Question: Hey im having trouble with my nested for loops in drawing a half diamond in java
I need to take a user input and make a half diamond with the amount of lines a user specified here is my code
'''
public static void diamond(int rows) {
int m, n;
for (m = 1; m <= rows; m += 2)
{
for (n = 1; n <= m; n++)
{
System.out.print("*");
}
System.out.println();
}
for (int i = rows; i > 0; i -= 2) {
for (int j = 0; j < i; j++) {
System.out.print("*");
}
System.out.println("");
}
}
'''
heres an image of the expected vs actual output

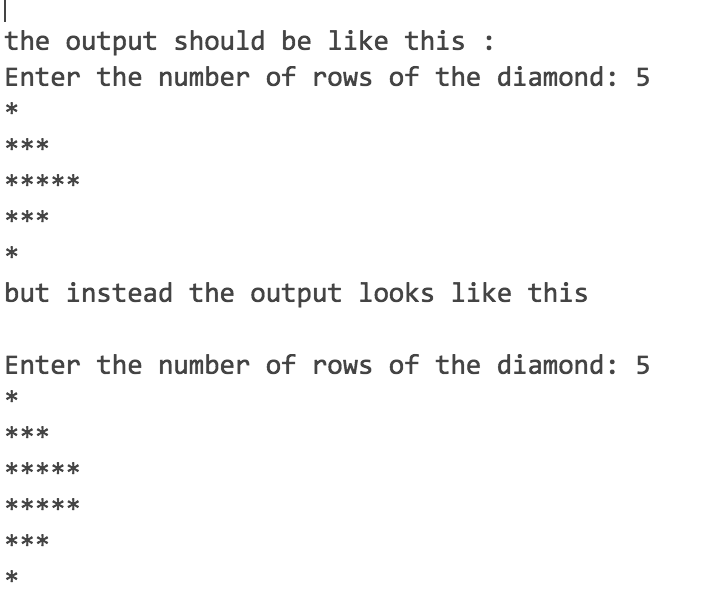
Answer: This is a logical error. Examine your code:
Let's say they input 5 as the row count.
The first for loop would then cycle through, starting with 'm=1,' and then 3, and then 5. The nested for loop is also fine -- it simply draws a '*' an amount of times equal to the value of m.
However, the input was 5, correct? The second for loop sets 'i = rows,' so 'i' will start out equal to 5. You already drew the longest row, being the one with 5 asterisks in it, in the first for loop. Now, since you are setting 'i = 5,' you are drawing another row with 5 asterisks. What you want as your second for loop is this:
'for(int i = rows - 2; i > 0; i-=2){ ...'
This way the second for loop does not draw the longest row as the first for loop already did.